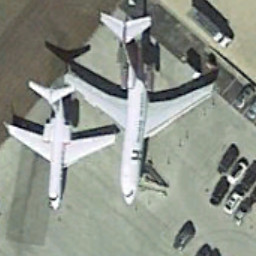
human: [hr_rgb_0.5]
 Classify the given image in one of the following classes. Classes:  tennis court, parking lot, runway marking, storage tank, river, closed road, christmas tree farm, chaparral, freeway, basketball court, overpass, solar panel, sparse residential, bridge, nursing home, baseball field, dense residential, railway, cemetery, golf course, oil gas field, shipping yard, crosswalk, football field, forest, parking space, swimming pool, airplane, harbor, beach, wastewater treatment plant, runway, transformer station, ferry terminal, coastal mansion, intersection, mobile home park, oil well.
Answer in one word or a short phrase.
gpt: airplane